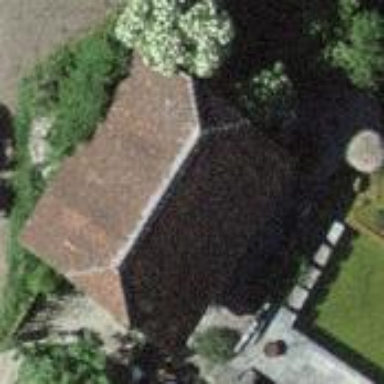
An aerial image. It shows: Rural barn.